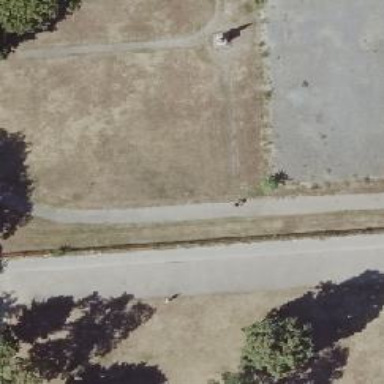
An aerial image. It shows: Footway covered with grass.